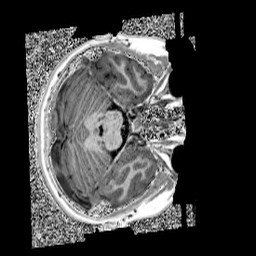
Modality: UNIT1
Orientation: axial
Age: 12
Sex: female
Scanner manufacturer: siemens
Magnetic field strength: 3 T
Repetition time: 4 s
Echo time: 0.00303 s